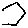
Label: hexagon